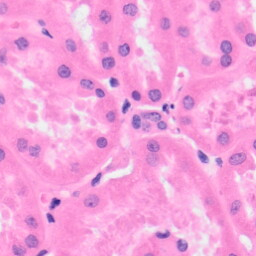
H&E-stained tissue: Kidney